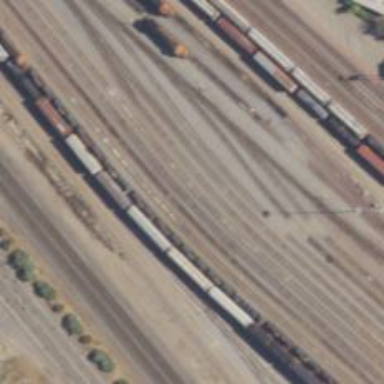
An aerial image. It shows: Railway yard used for servicing trains.